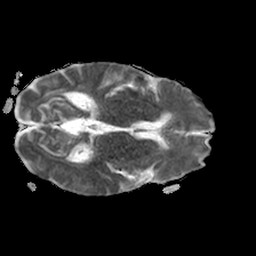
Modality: ADC
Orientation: axial
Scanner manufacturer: philips
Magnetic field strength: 1.5 T
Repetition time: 3.406 s
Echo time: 0.06899 s